Interaction volume radius: 5 \u00c5
Interaction volume height: 30 \u00c5
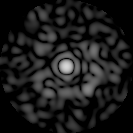
Disorder parameter: 0.8394